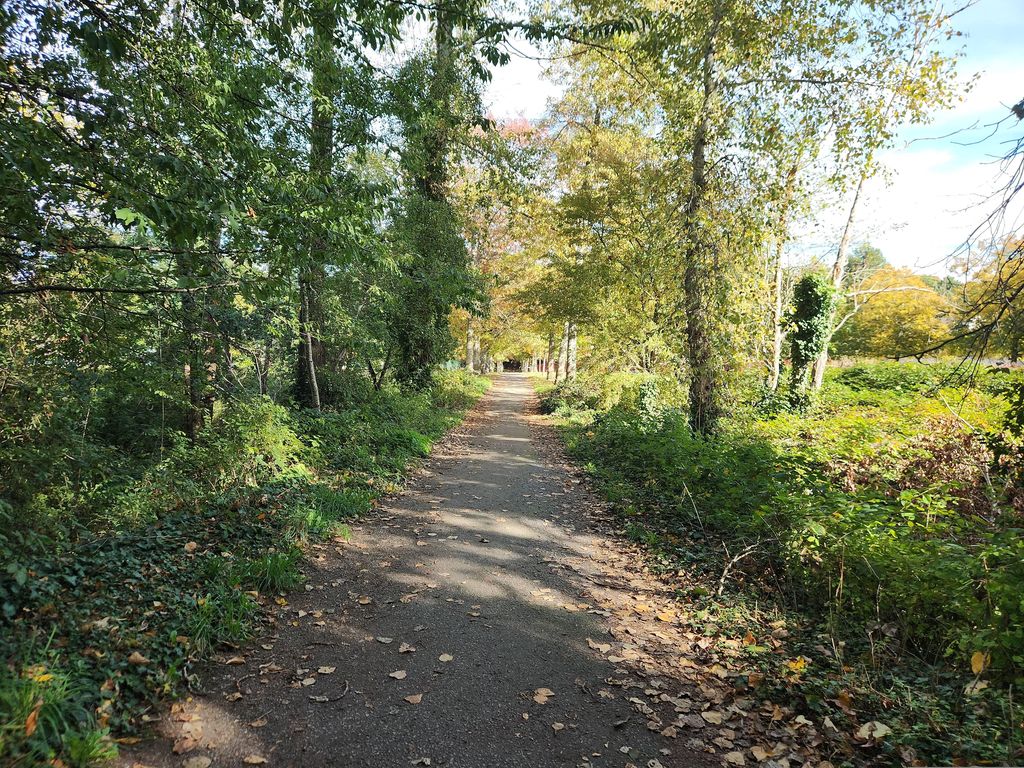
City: vancouver